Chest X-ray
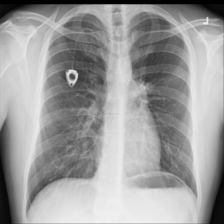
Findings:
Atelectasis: negative
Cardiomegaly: negative
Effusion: negative
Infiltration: negative
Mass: positive
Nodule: negative
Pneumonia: negative
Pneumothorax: negative
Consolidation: negative
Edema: negative
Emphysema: negative
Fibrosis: negative
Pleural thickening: negative
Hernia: negative